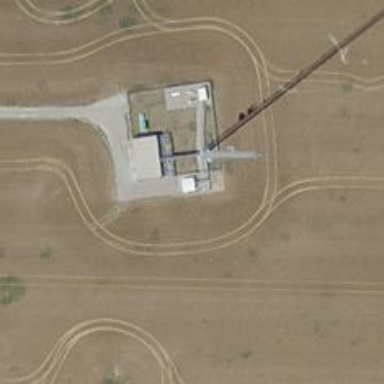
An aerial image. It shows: Mast tower used for communication.